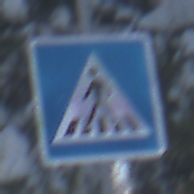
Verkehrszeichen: FussgaengerueberwegRechts
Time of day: MorningAfternoon
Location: Outdoor (Nature)
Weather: Clear
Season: Winter
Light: Natural